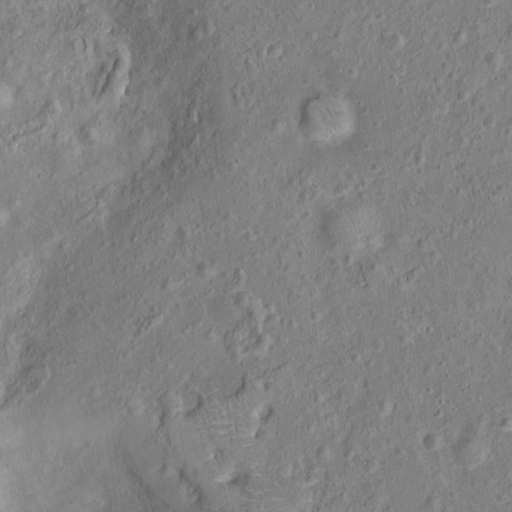
Classes present: Background, Cone